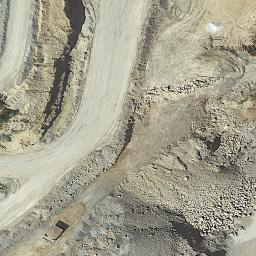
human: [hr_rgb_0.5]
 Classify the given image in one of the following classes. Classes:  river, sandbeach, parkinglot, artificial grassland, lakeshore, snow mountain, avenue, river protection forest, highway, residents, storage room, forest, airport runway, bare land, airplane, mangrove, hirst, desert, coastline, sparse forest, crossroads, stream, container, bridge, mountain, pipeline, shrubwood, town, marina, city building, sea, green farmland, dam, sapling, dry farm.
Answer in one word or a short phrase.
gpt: bare land